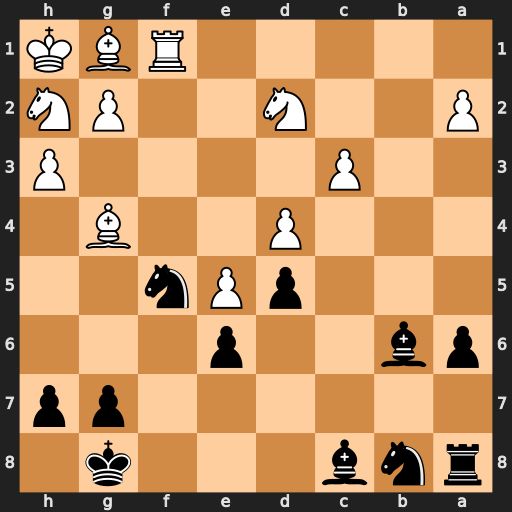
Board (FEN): rnb3k1/6pp/pb2p3/3pPn2/3P2B1/2P4P/P2N2PN/5RBK
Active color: b
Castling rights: -
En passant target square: -
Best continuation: Ng3#